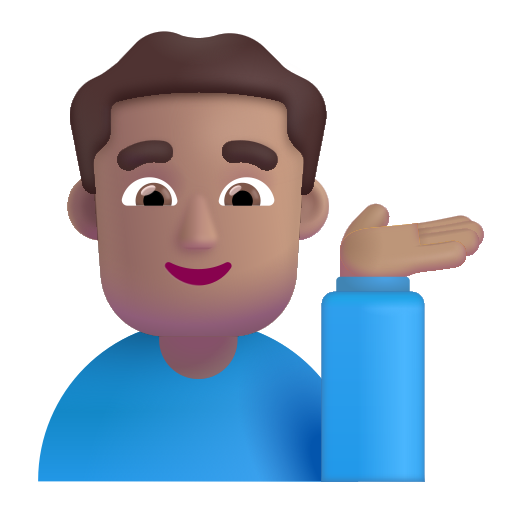
man tipping hand color